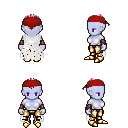
a pixel art fantasy rpg character, female body template, dark elf, purple skin, white tattered cape, gold greaves, pink short mohawk hairstyle, red bandana, leather bracers, gold boots, four views (front, back, left, right), 2x2 character sprite sheet, small pixel art, hard edges, no anti-aliasing